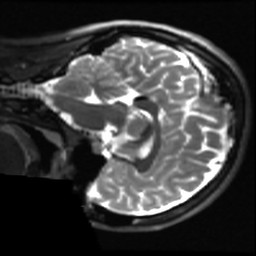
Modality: T2w
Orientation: sagittal
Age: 22
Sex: female
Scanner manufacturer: ge
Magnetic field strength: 3 T
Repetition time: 8.947 s
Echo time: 0.09798 s